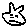
Label: cat